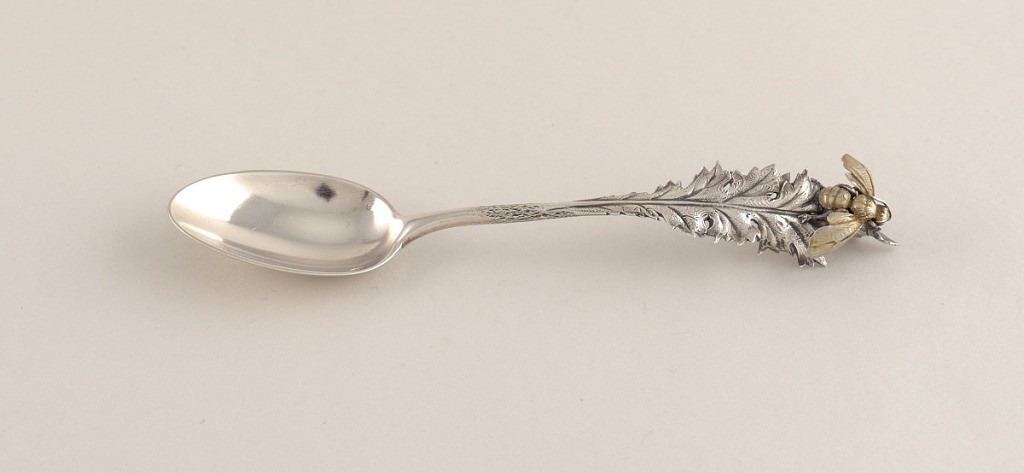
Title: Demitasse Spoon with Bee
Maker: Charles Victor Gibert, French
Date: ca. 1890
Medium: gold plated, silver
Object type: spoon
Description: Oval bowl with plain narrow stem. Stem continues to form hierarchical lobed leaf with downturned twisting tip. Gold plated bee applied perched to end of leaf with wings outspread as if in flight.